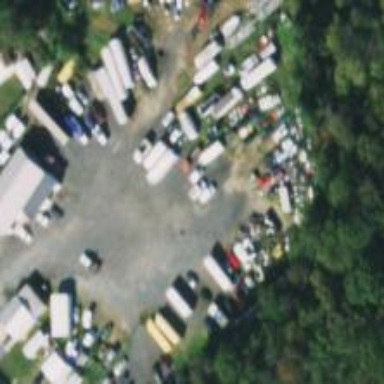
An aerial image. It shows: Scrap yard situated in industrial area.